Interaction volume radius: 5 \u00c5
Interaction volume height: 30 \u00c5
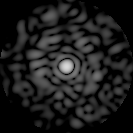
Disorder parameter: 0.8832